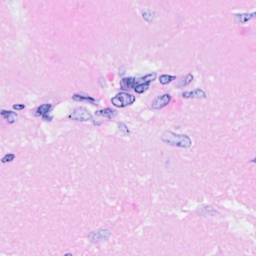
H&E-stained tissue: Breast